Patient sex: M
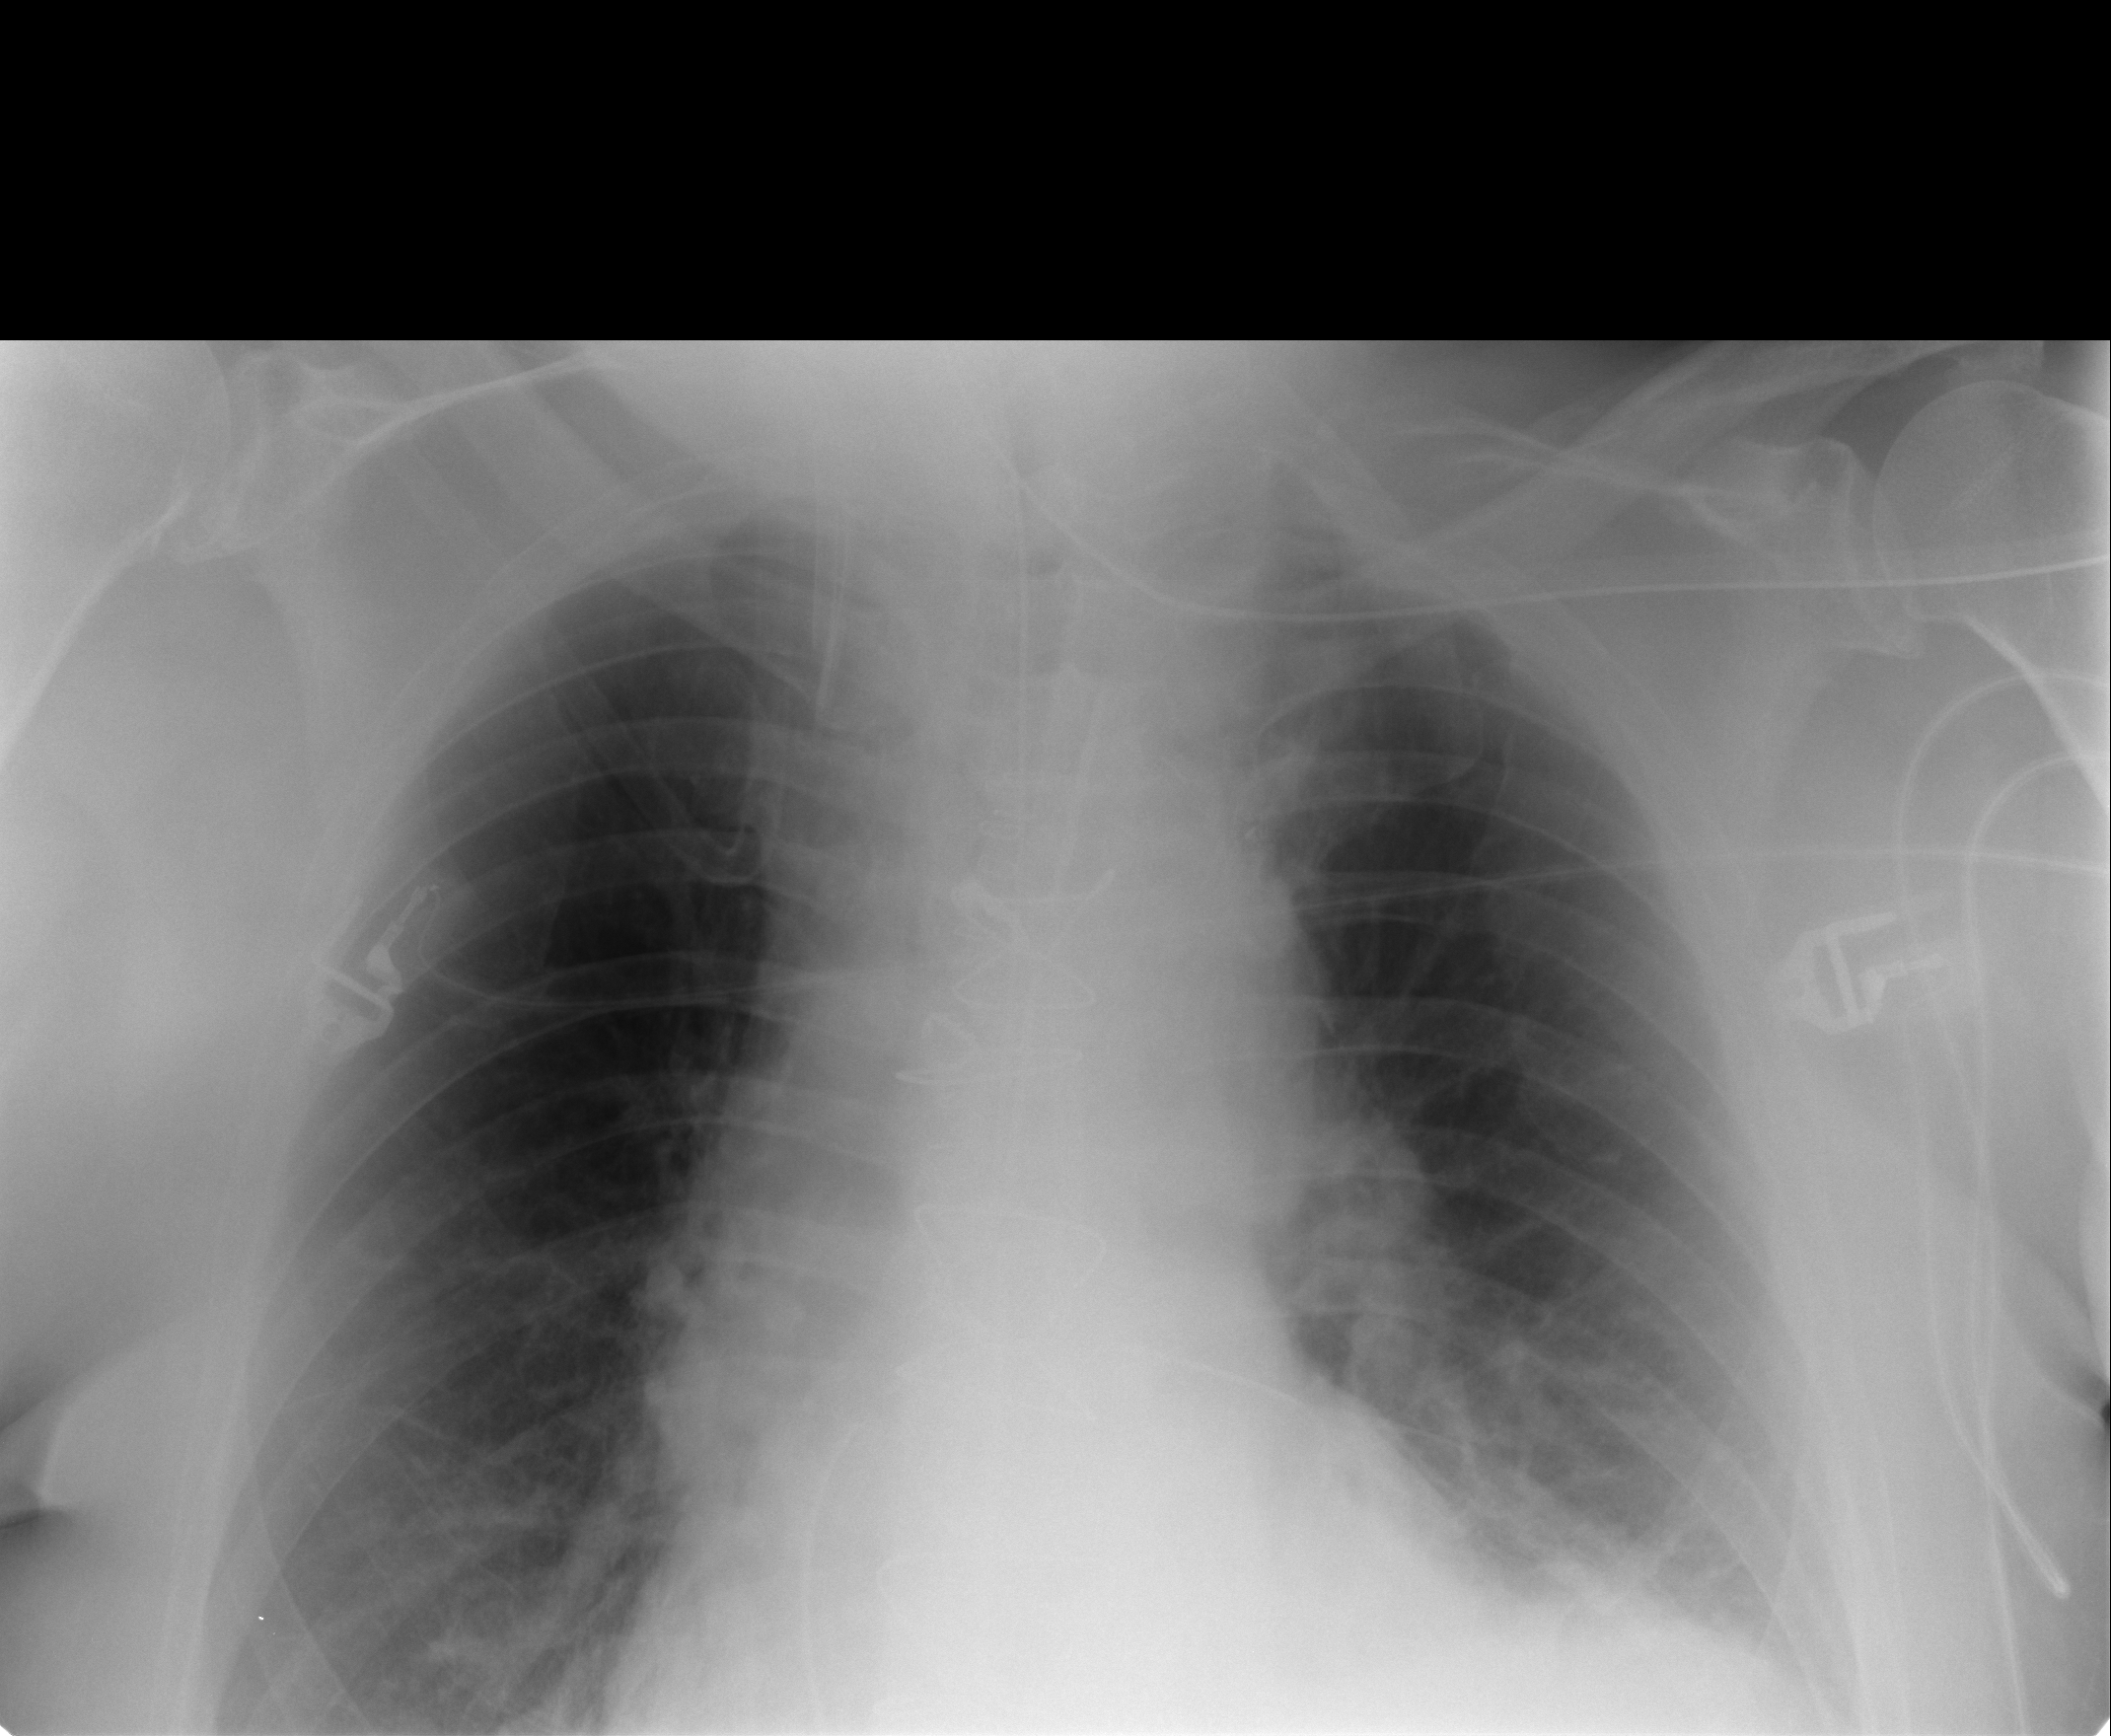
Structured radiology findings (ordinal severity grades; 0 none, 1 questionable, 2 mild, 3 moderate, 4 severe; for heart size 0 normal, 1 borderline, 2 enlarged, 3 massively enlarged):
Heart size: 0
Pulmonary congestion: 2
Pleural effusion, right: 0
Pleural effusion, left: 1
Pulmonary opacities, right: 0
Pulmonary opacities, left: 0
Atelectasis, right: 2
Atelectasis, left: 2